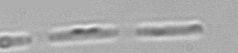
Label: Skeletonema